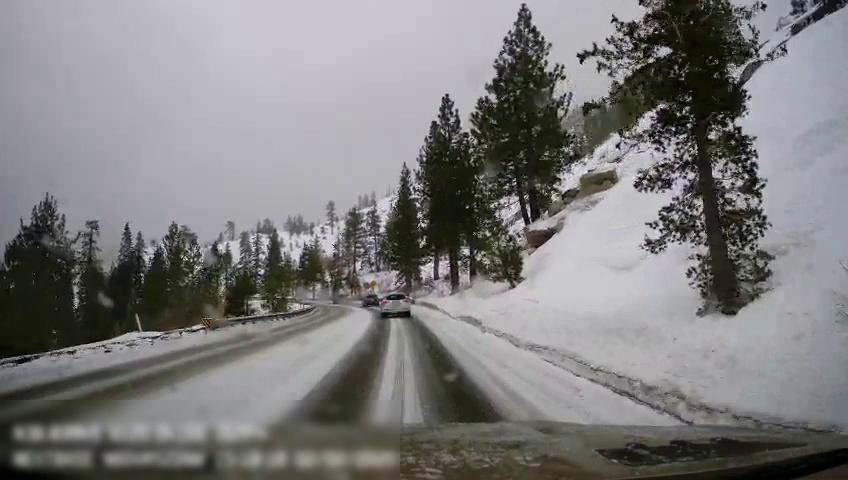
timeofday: Day
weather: Snowy
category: Drivable Space
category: Vehicles | Car
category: Vehicles | Car
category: Vehicles | Car